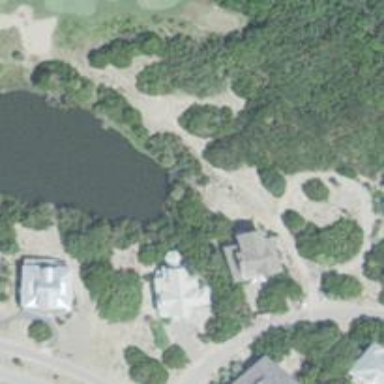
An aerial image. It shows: Path for golf carts.